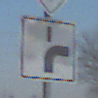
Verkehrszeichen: VerlaufVorfahrtsstrasse8
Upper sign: Vorfahrtsstrasse
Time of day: SunriseSunset
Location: Outdoor (Suburban)
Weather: PartlyCloudy
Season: Winter
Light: Natural